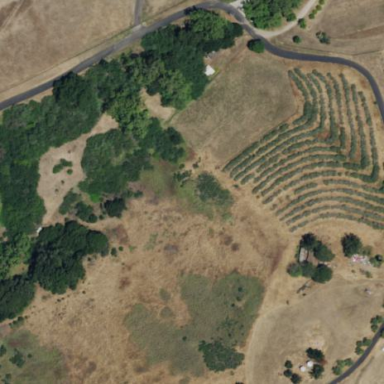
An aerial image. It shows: Orchard.